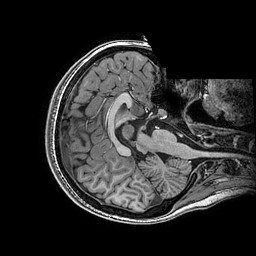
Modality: T1w
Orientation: axial
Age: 20
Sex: female
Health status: healthy